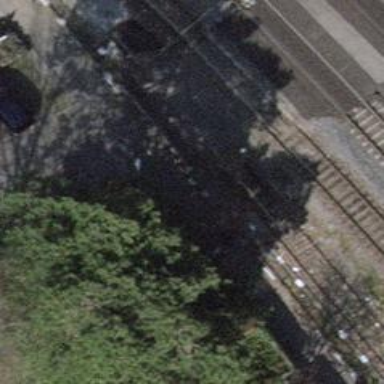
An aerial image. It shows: Railway buffer stop.